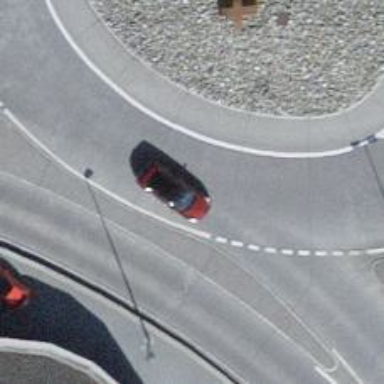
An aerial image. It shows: Roundabout at primary highway.